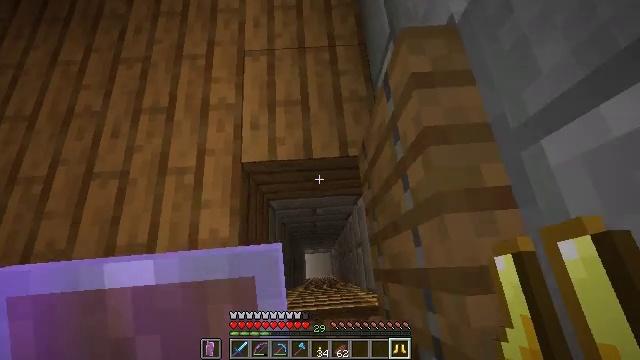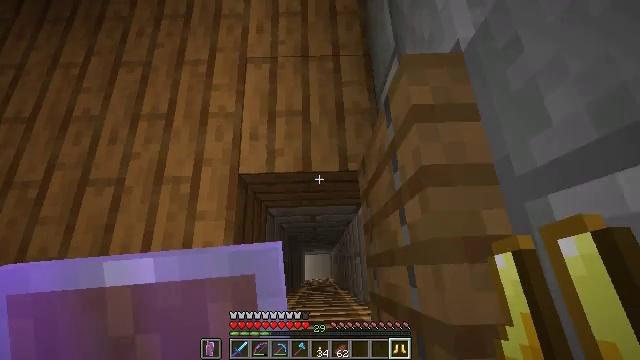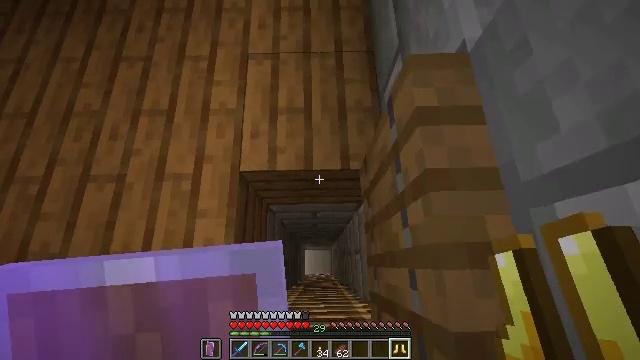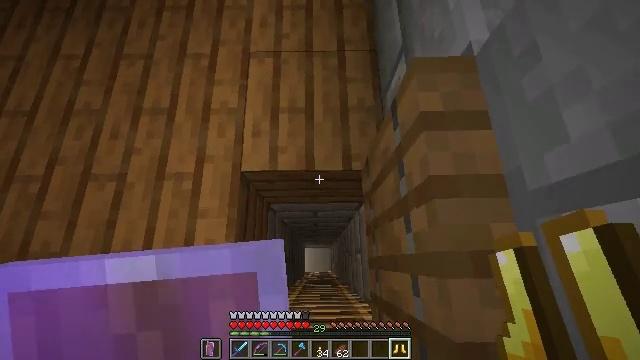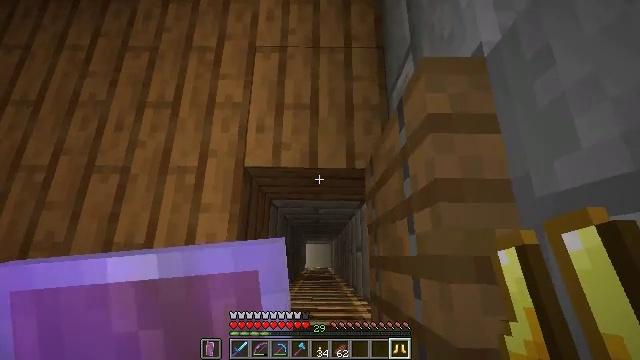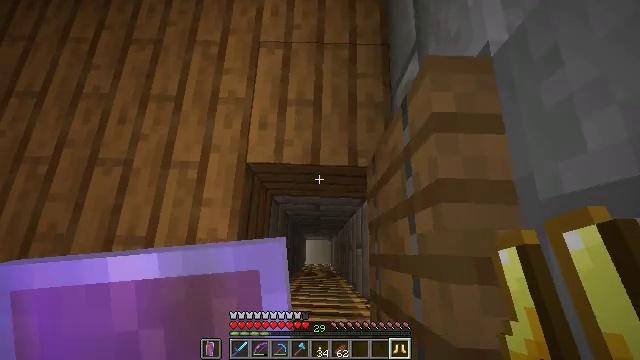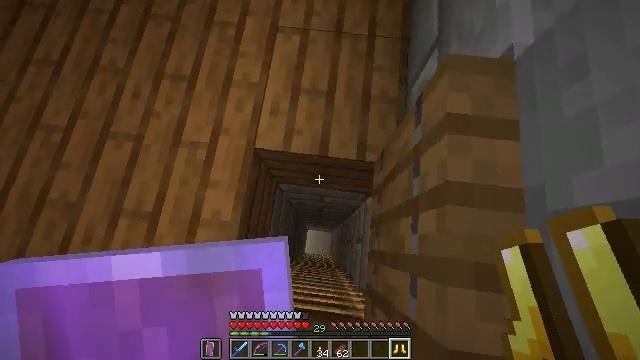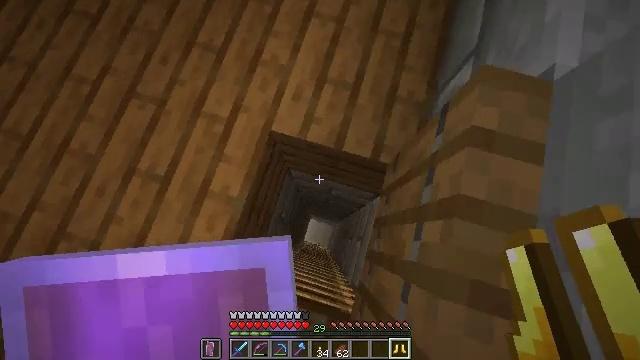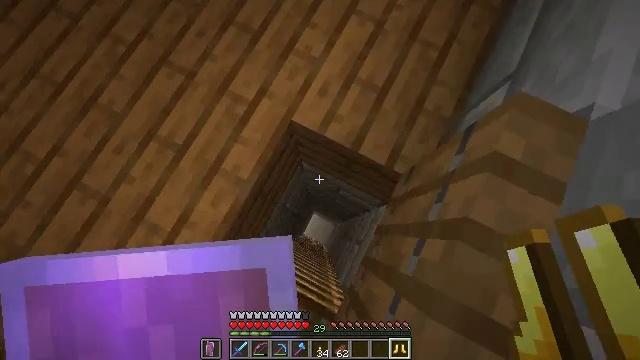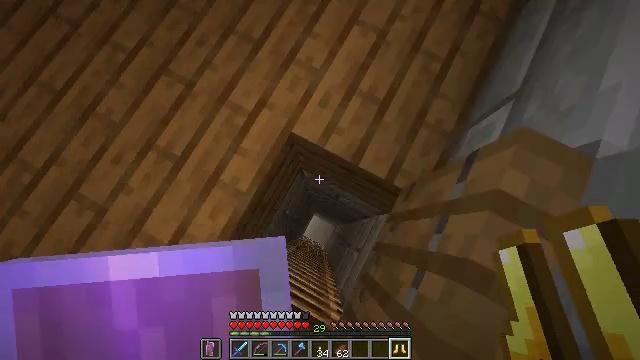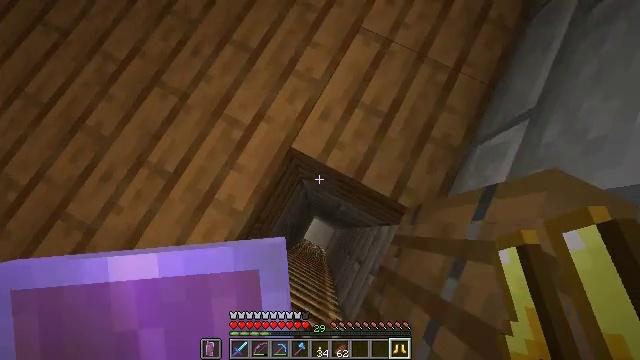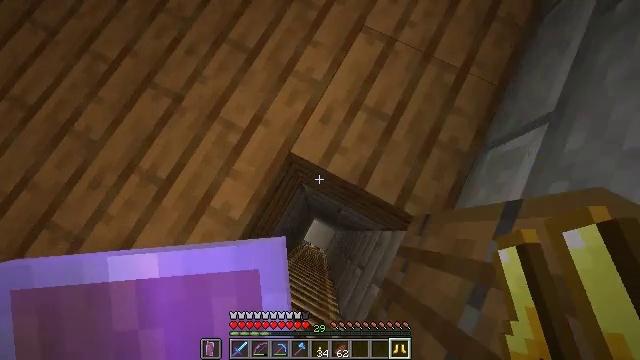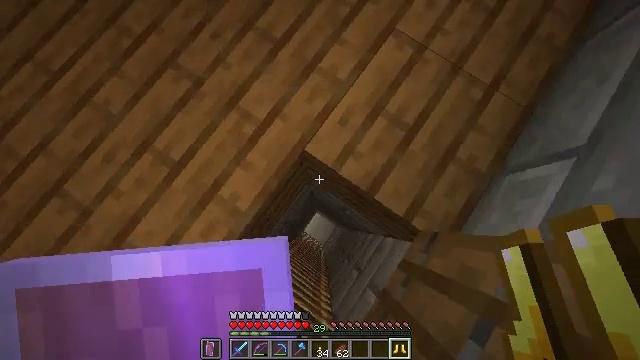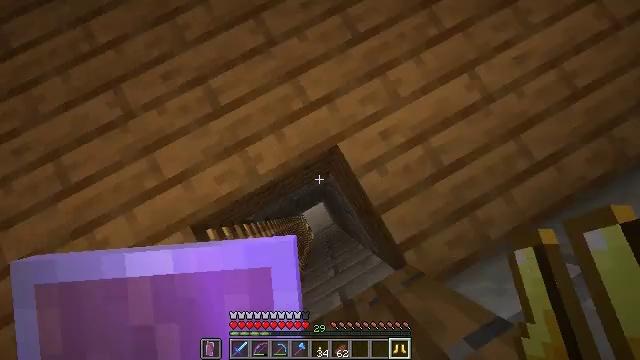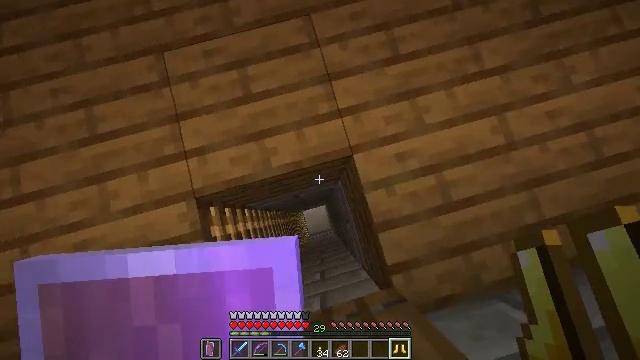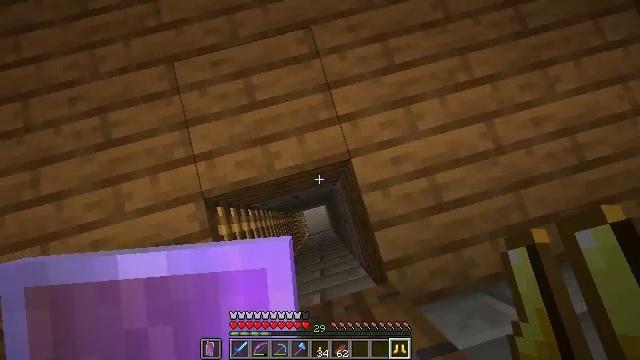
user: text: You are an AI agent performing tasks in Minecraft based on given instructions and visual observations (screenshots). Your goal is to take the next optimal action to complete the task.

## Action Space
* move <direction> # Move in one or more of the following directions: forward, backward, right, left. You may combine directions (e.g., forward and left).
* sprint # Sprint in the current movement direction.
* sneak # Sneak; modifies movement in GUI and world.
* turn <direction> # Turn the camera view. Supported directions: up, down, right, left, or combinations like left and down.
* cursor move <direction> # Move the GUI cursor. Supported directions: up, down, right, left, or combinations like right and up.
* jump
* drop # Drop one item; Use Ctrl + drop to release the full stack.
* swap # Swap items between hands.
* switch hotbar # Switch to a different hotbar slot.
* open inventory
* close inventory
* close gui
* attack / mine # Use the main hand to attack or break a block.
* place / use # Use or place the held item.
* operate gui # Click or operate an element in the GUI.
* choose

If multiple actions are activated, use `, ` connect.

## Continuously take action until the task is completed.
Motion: motion action
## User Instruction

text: Process blaze rods into blaze powder in the crafting area.
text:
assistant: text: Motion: turn left
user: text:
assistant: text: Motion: turn down
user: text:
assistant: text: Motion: no_op
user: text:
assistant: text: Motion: turn left
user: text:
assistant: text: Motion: turn left
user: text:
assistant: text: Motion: turn left and down
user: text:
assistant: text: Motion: turn left and down
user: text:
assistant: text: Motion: turn left
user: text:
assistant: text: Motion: move forward
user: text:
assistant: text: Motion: move forward
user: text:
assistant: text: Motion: no_op
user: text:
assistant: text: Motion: turn left and down
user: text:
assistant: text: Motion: turn left and down
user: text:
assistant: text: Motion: turn left
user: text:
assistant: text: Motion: no_op
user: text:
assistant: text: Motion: no_op
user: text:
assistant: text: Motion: no_op
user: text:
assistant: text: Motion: no_op
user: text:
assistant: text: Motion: turn right
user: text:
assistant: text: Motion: turn left
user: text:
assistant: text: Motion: no_op
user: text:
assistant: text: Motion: no_op
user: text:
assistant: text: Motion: no_op
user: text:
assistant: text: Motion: no_op
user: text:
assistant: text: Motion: no_op
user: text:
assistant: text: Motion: no_op
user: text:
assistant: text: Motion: no_op
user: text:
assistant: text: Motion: no_op
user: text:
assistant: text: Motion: no_op
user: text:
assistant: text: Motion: no_op